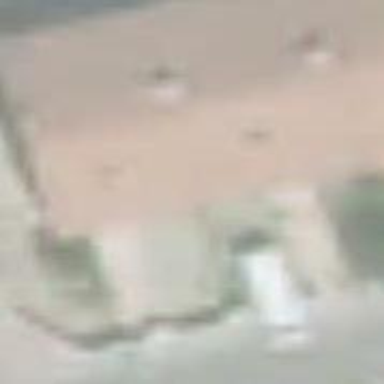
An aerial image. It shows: Terrace building with pitched roof oriented across.